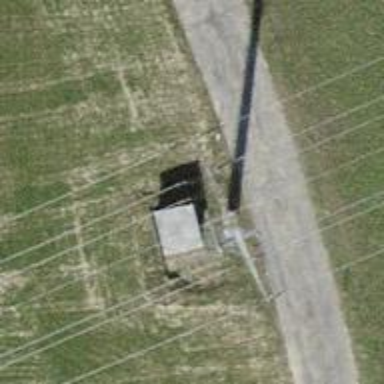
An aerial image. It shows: Concrete power pole.